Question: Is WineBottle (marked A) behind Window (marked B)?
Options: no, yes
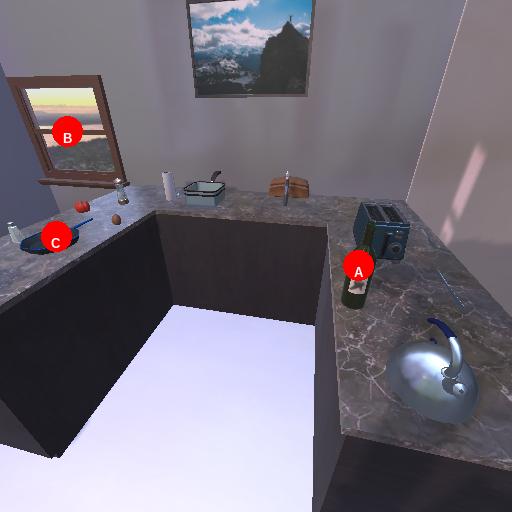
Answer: no